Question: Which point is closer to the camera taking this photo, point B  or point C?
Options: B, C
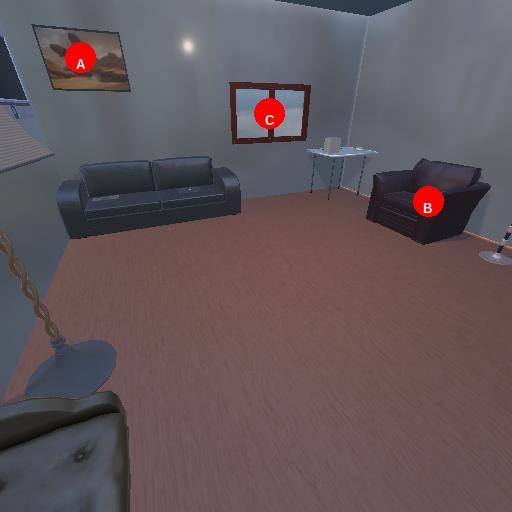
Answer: B